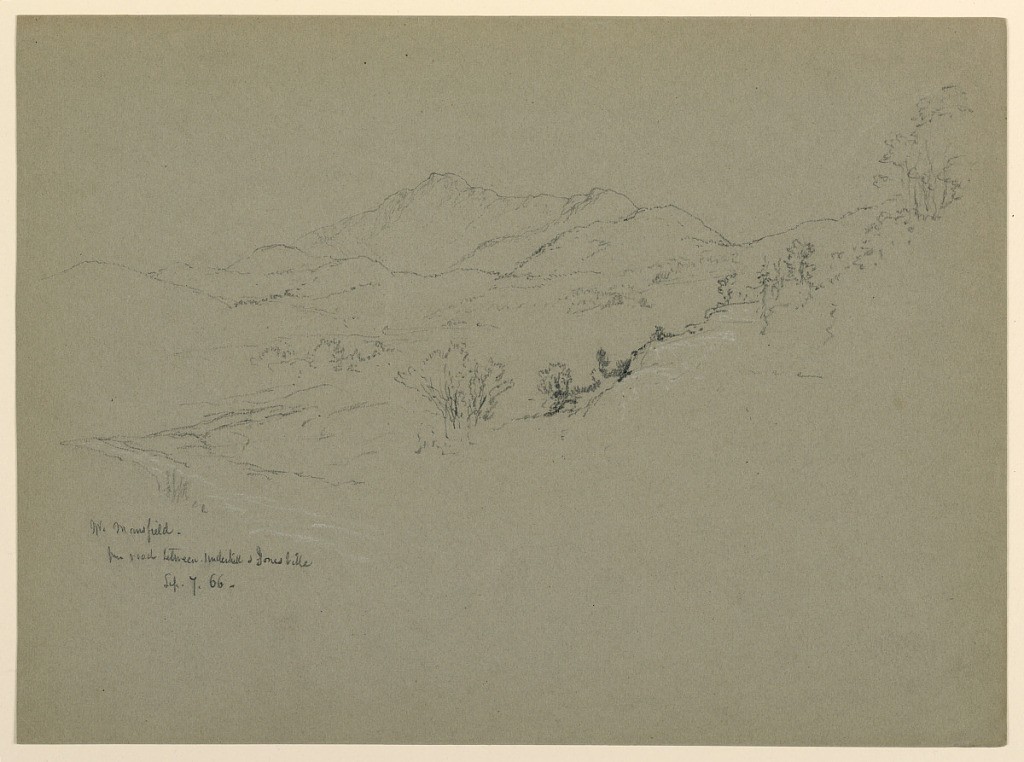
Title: Mount Mansfield, Vermont
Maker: Daniel Huntington, American, 1816–1906
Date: September 7, 1866
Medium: Graphite, black and white crayon on grey paper
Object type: Drawing
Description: Stream, lower left. Ridge and trees, lower right. Mountain beyond, center.